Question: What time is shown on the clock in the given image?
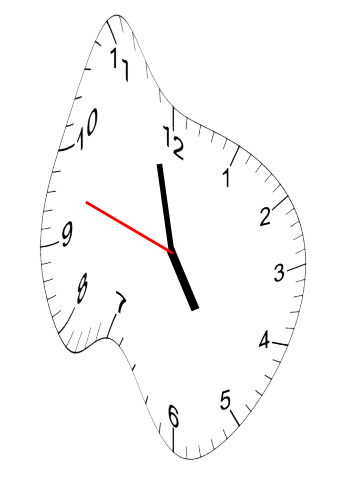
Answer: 04:57:48